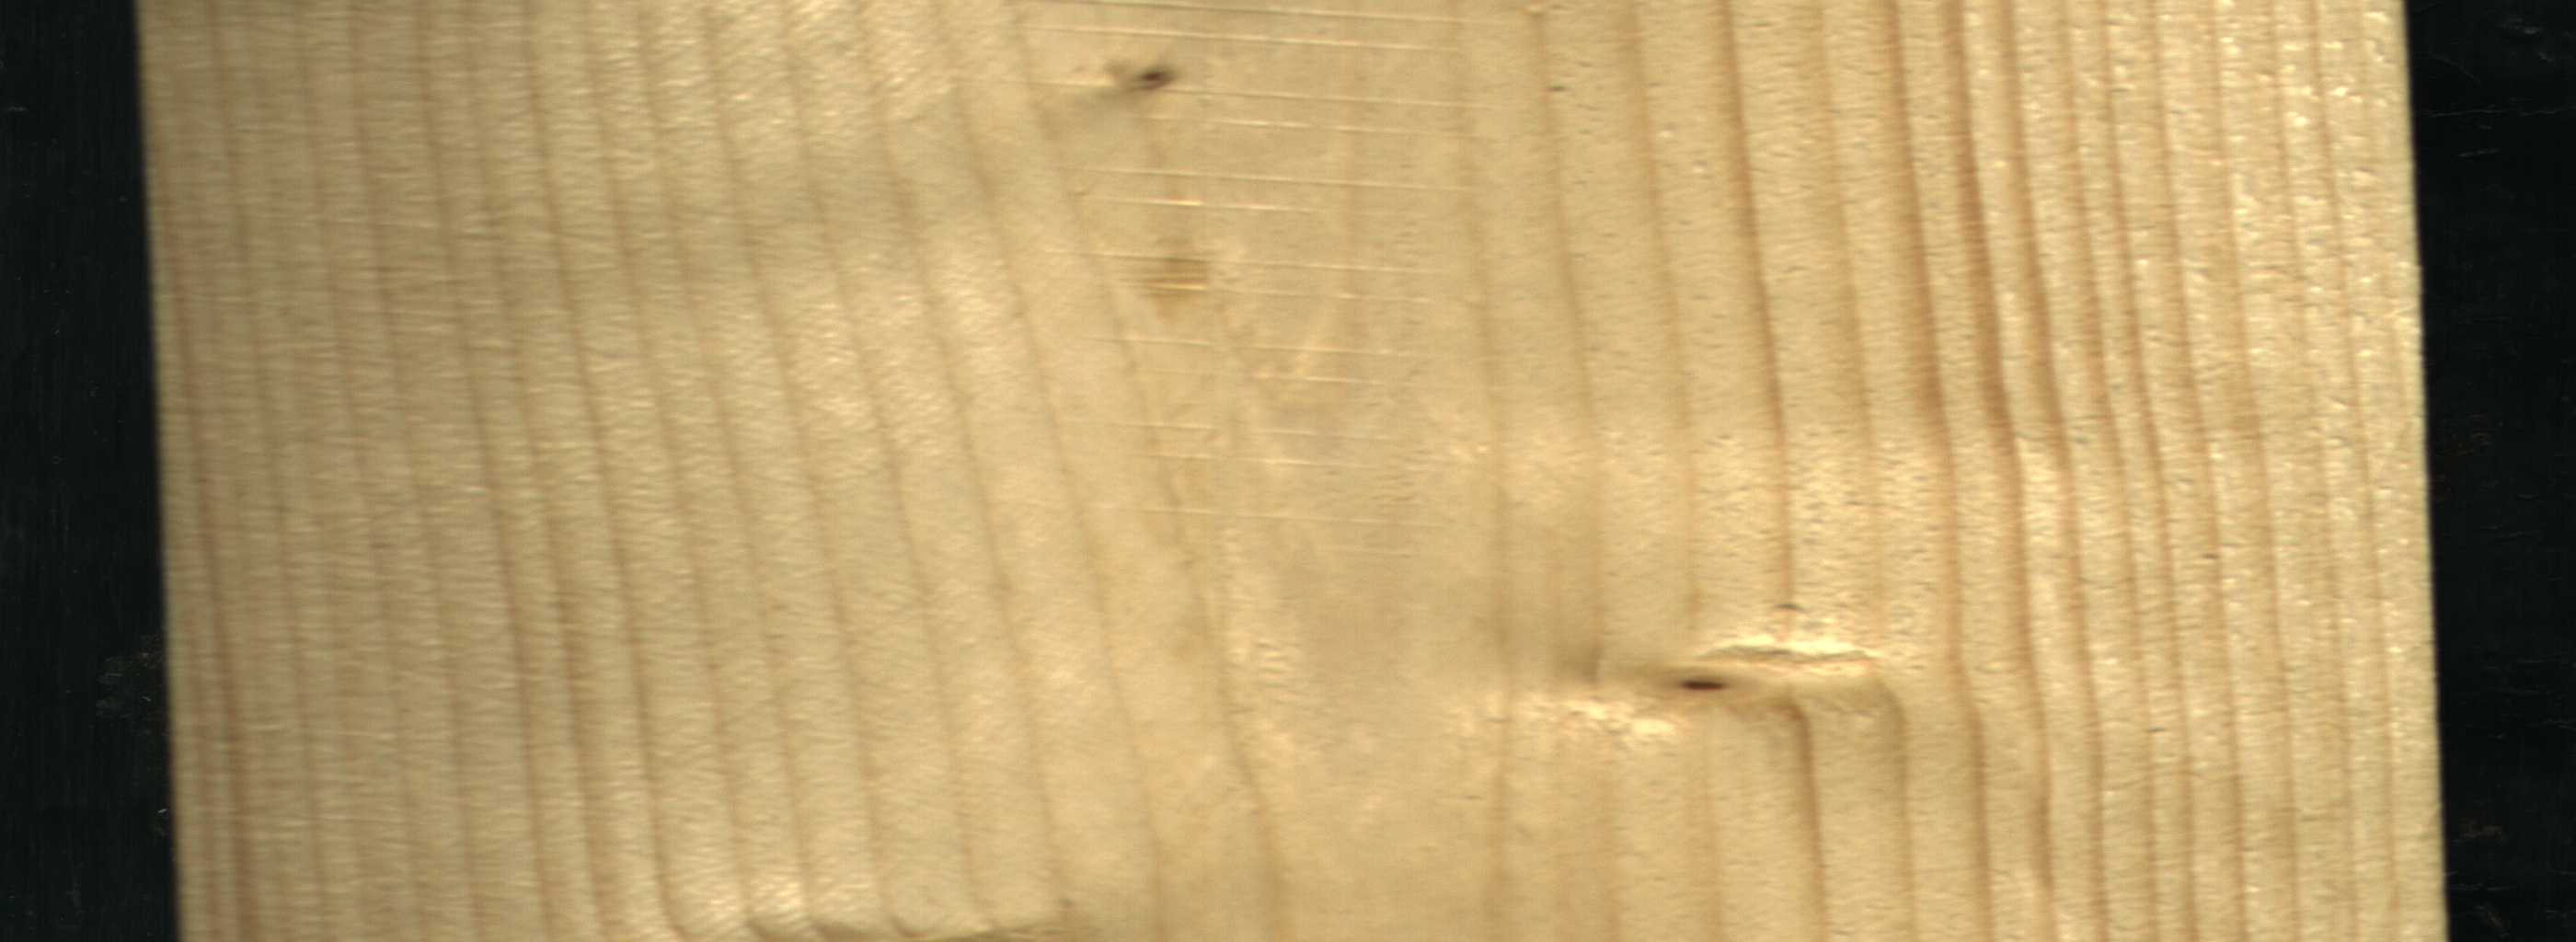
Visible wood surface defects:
Live_Knot